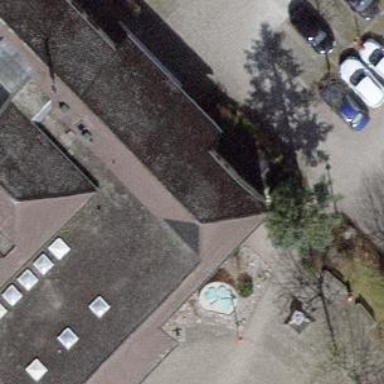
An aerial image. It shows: Toilets are available here.